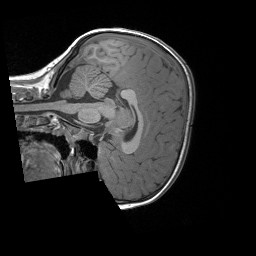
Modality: T1w
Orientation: sagittal
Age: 7
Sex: female
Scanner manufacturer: siemens
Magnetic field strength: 3 T
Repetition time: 1.65 s
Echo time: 0.00203 s